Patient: sex M, age 72
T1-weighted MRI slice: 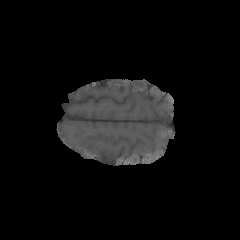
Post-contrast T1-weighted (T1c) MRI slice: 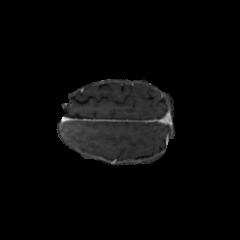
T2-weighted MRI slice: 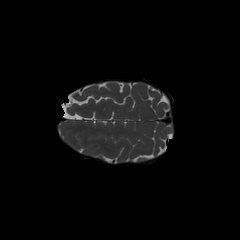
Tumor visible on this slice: no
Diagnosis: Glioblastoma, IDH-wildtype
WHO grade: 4